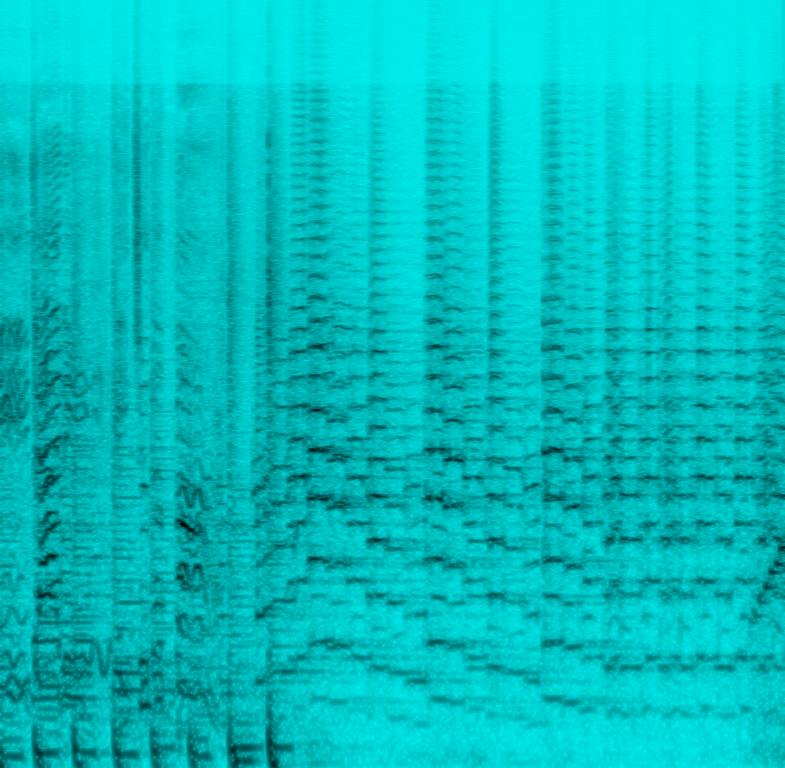
This is a live performance of a boogie woogie music piece. There is a trio of female vocal harmony singers. The main melody is being played by the piano and the electric guitar. Then, a trombone plays a brief solo. The bass guitar is playing in the background. The rhythmic background consists of an acoustic drum beat. The atmosphere is upbeat.